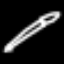
Label: pencil